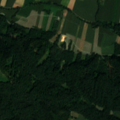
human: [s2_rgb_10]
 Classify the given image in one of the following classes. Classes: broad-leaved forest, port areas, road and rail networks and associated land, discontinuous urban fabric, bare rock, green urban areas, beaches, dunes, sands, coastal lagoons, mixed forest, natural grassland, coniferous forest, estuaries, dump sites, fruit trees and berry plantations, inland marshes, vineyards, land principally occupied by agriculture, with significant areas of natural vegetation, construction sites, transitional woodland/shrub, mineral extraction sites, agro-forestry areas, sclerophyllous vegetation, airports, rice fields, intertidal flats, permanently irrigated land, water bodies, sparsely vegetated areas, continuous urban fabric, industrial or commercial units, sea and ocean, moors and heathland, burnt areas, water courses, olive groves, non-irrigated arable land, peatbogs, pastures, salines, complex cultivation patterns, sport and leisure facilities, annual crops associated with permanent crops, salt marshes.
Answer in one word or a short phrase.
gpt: discontinuous urban fabric, non-irrigated arable land, complex cultivation patterns, broad-leaved forest